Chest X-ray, PA view. Patient: 26 years old, sex M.
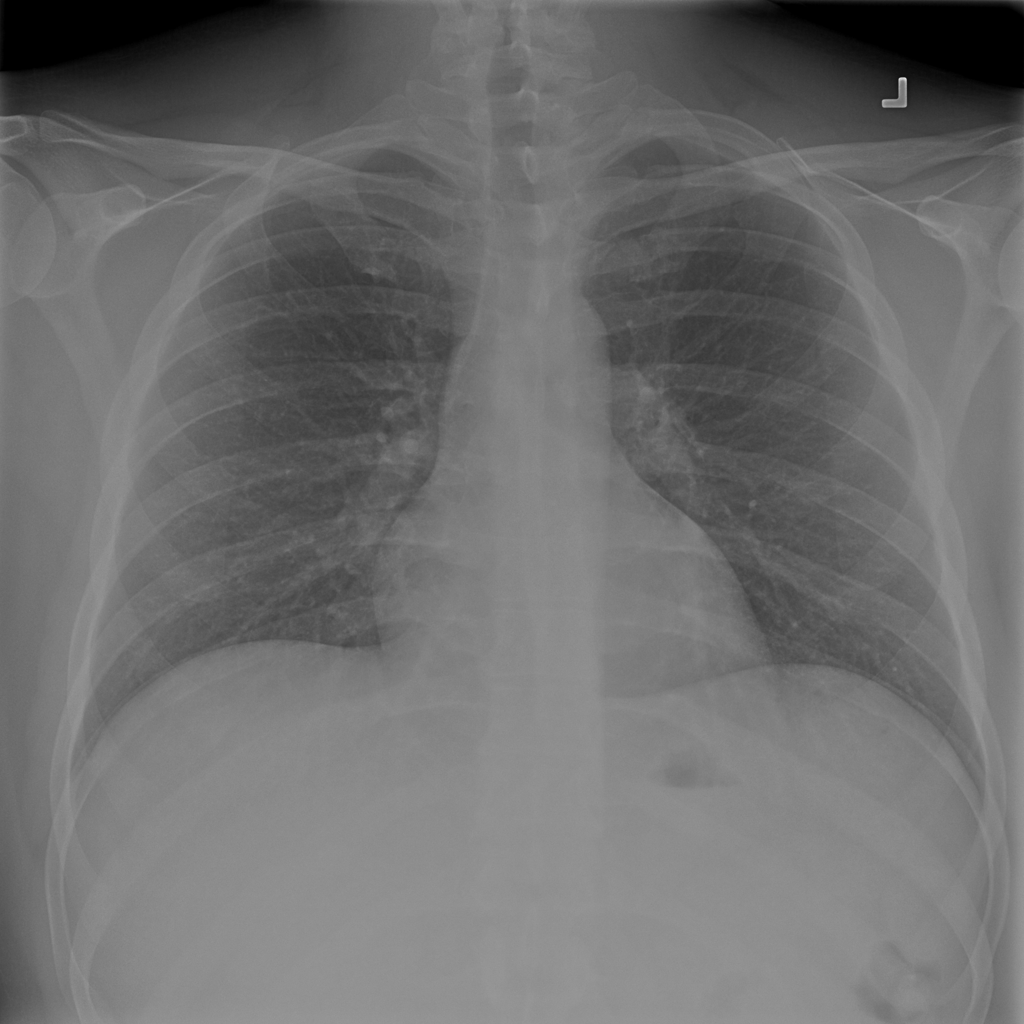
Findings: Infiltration